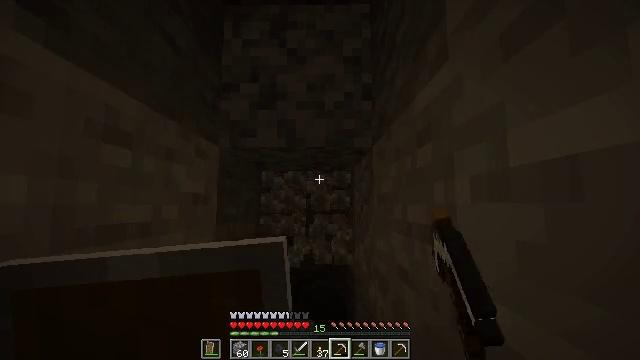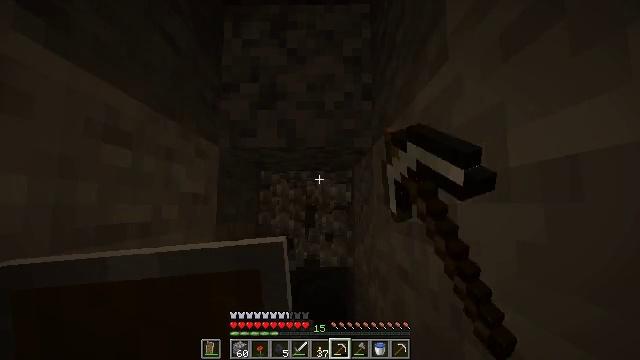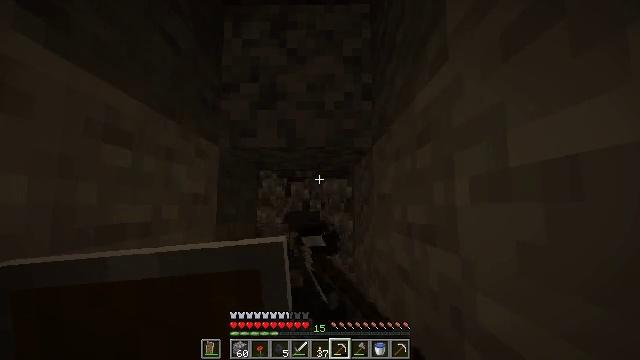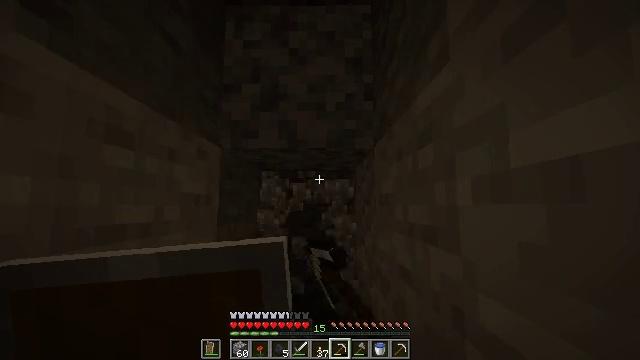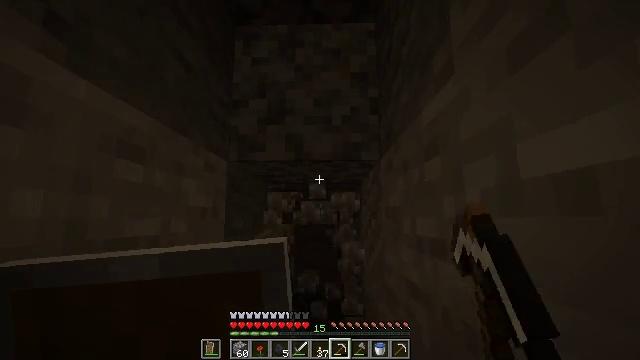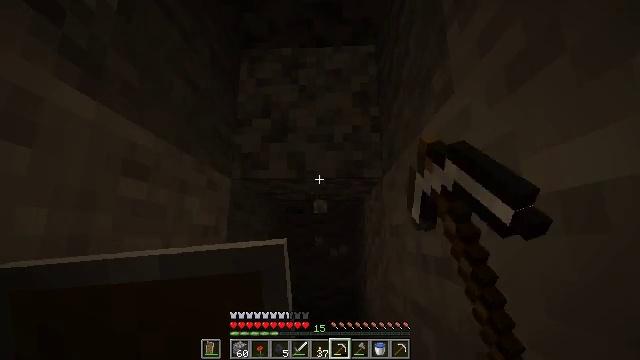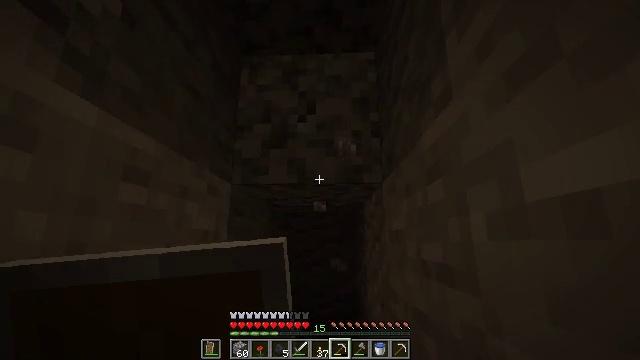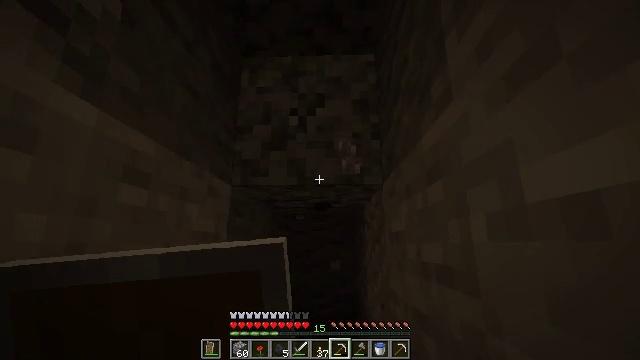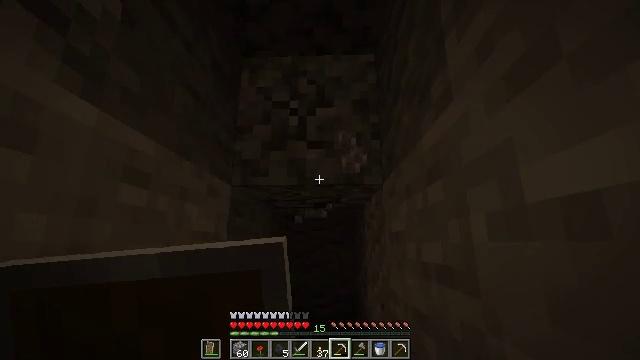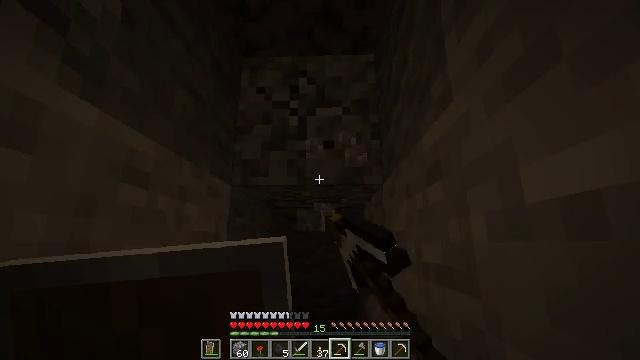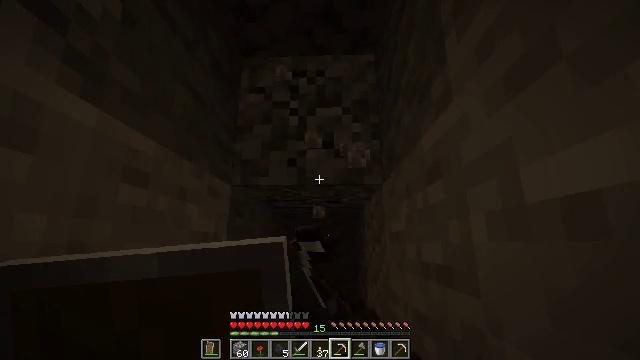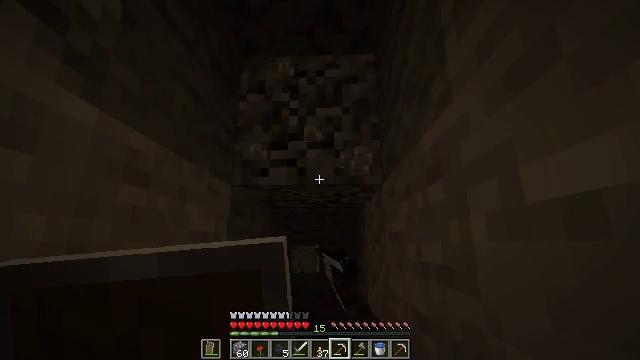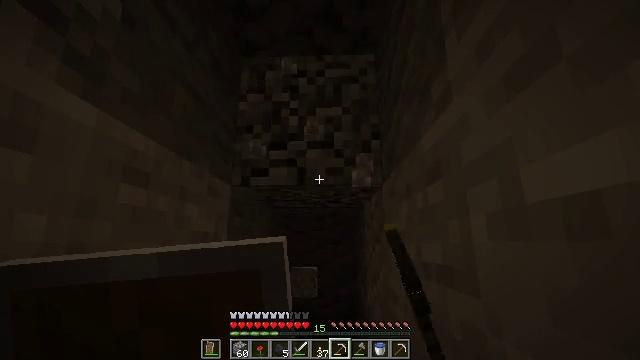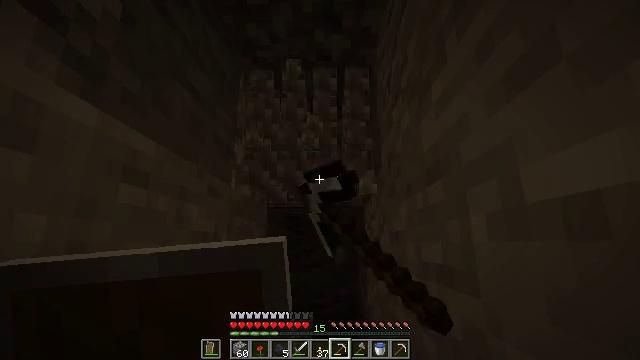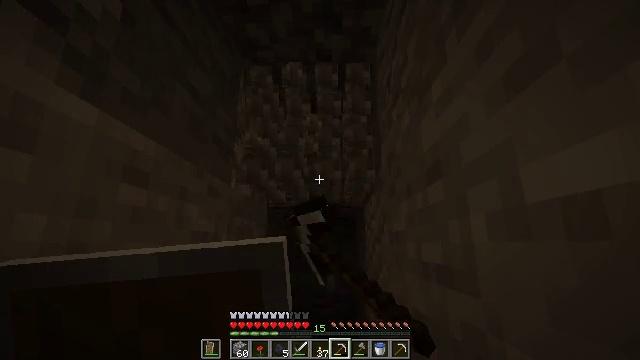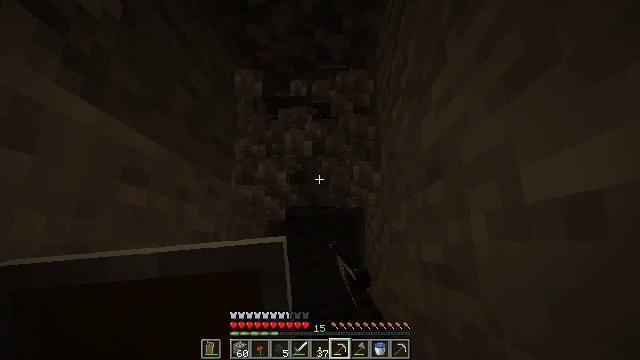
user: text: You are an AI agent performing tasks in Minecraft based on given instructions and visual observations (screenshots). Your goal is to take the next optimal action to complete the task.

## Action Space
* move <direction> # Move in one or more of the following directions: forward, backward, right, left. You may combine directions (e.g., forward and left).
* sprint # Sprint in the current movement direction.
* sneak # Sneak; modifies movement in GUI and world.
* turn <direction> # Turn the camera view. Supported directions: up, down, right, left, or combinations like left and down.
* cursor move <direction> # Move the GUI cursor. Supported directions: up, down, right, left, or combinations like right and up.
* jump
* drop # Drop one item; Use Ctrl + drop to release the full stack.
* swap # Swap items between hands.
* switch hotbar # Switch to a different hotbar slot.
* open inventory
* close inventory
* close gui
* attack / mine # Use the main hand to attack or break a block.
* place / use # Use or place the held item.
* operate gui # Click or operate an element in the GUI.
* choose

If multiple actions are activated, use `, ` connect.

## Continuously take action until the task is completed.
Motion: motion action
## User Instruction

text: Digging the diorite for building material.
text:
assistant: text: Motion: attack / mine
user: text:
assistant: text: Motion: attack / mine
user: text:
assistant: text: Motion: attack / mine
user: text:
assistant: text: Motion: turn left and up, attack / mine
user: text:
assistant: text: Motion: turn up, attack / mine
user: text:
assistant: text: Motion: turn up, attack / mine
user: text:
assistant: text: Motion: attack / mine
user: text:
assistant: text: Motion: attack / mine
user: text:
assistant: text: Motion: attack / mine
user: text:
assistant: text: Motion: attack / mine
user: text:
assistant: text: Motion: attack / mine
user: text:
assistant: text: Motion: attack / mine
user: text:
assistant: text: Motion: attack / mine
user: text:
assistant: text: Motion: attack / mine
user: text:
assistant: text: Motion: attack / mine
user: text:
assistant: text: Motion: attack / mine
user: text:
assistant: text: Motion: attack / mine
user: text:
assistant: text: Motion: attack / mine
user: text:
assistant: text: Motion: attack / mine
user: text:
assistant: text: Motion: attack / mine
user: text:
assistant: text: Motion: attack / mine
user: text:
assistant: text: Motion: attack / mine
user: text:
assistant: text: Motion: attack / mine
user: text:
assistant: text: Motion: attack / mine
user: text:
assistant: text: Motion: attack / mine
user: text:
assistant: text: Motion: attack / mine
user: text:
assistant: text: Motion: attack / mine
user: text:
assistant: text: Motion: attack / mine
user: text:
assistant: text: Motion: attack / mine
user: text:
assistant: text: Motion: move forward, attack / mine